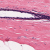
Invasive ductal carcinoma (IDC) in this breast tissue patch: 0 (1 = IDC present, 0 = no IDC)